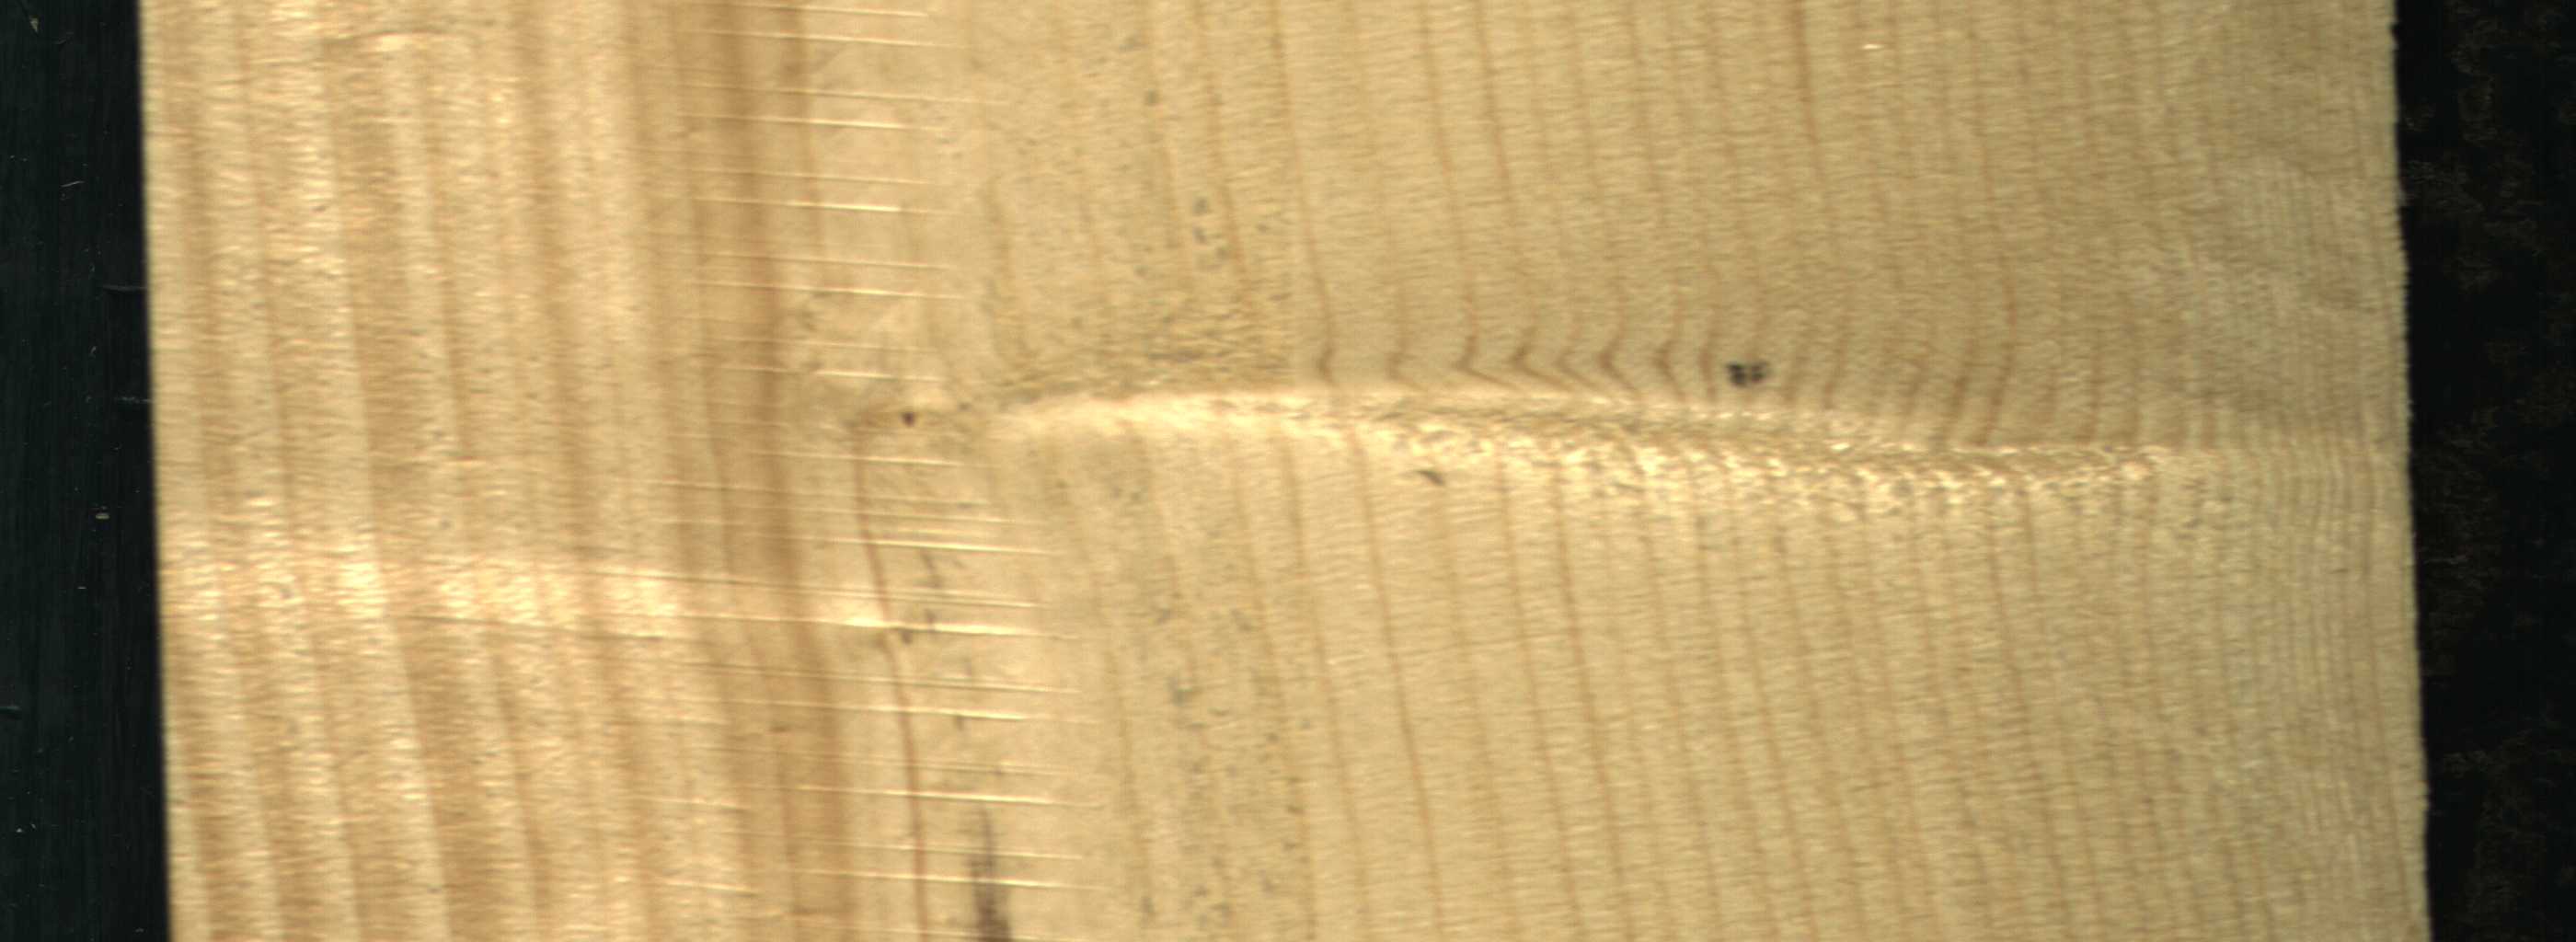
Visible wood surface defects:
Quartzity